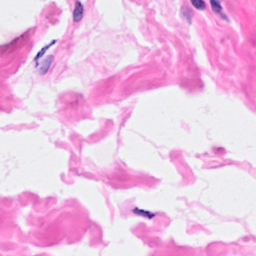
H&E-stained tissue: Breast